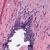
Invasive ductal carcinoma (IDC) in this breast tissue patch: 0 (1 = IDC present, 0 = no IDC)